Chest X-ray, PA view. Patient: 55 years old, sex F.
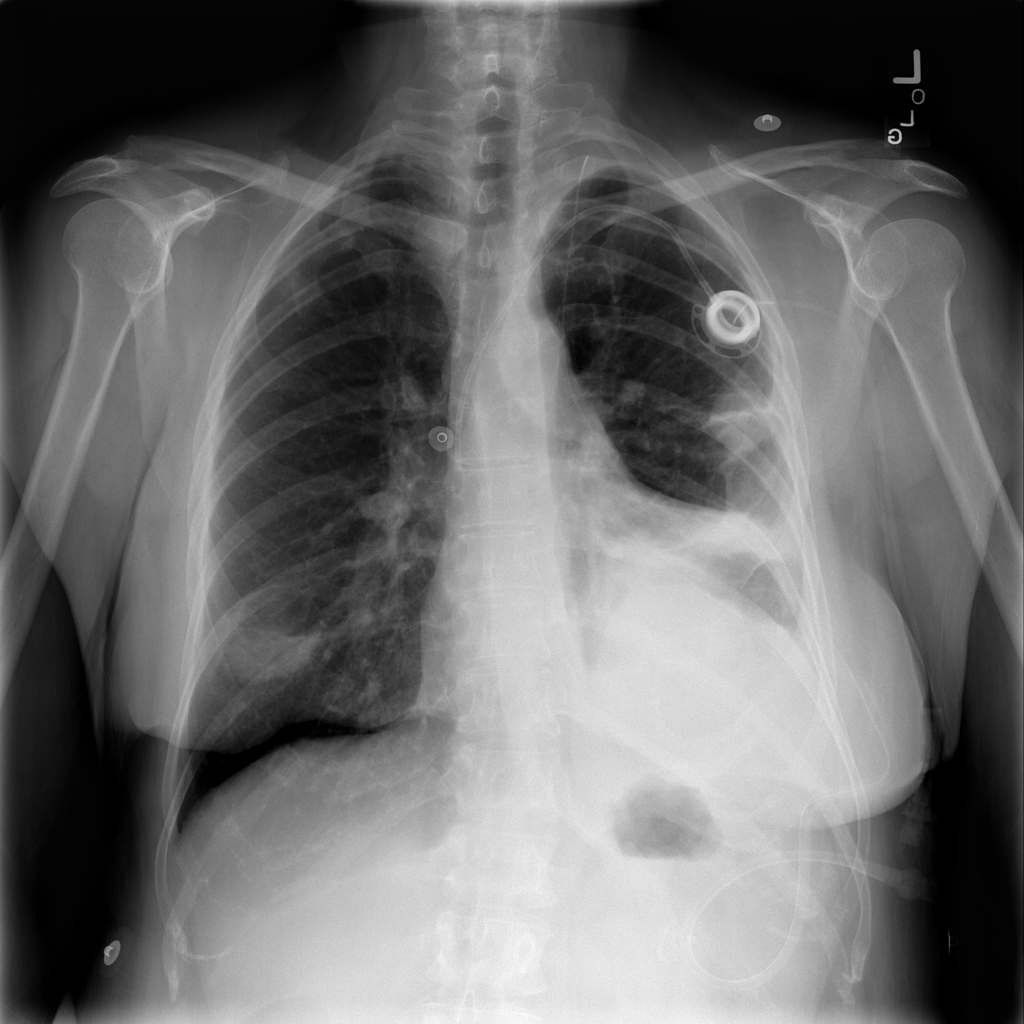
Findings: Mass